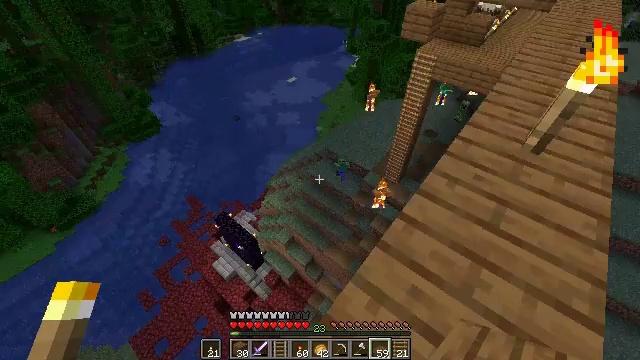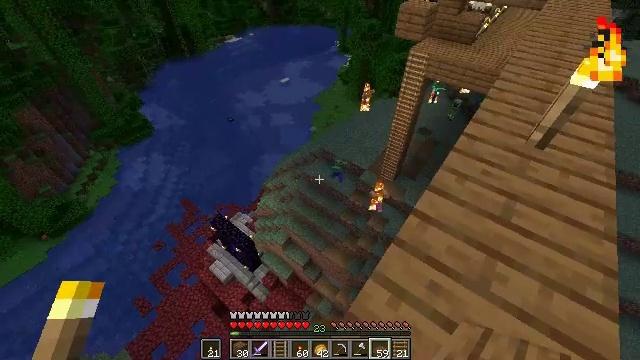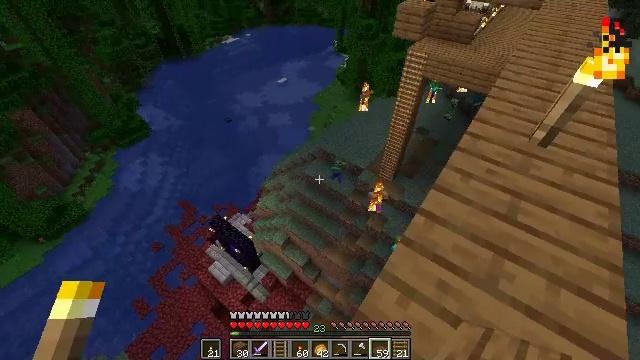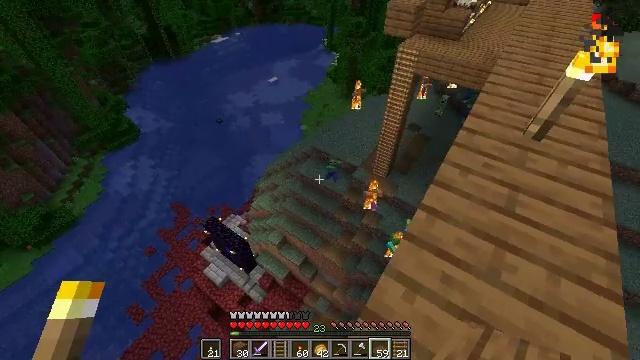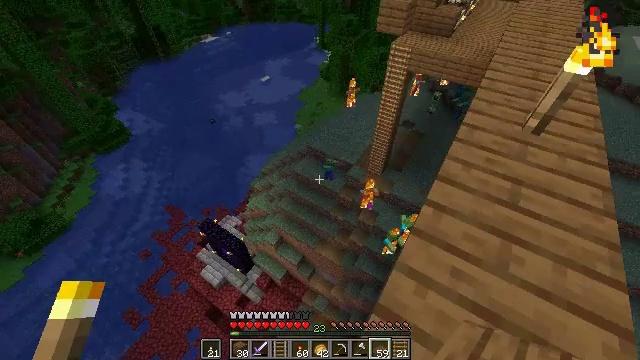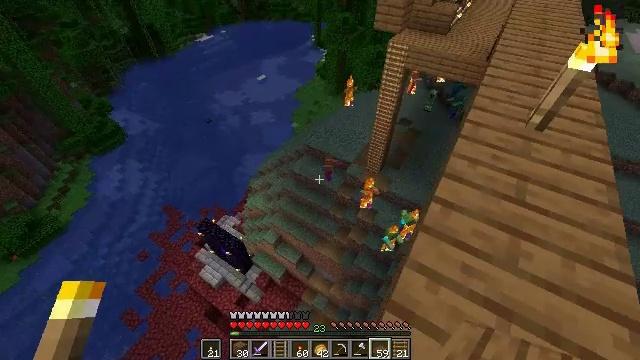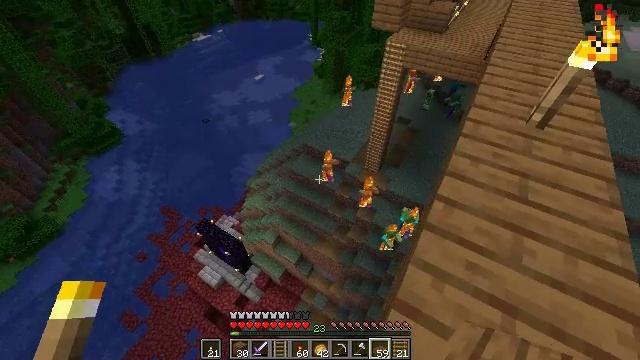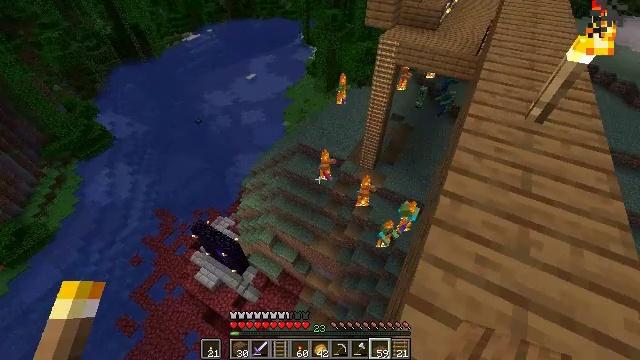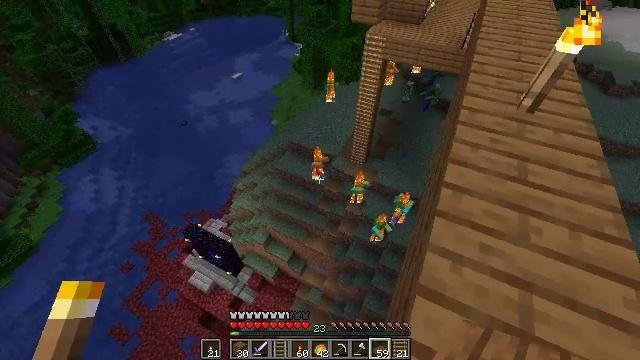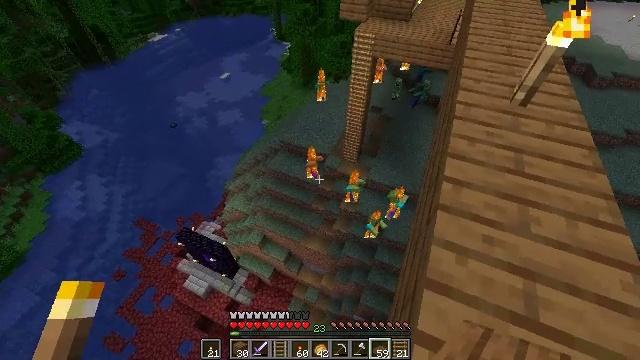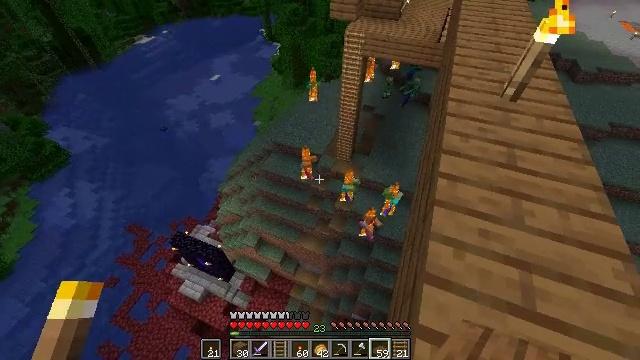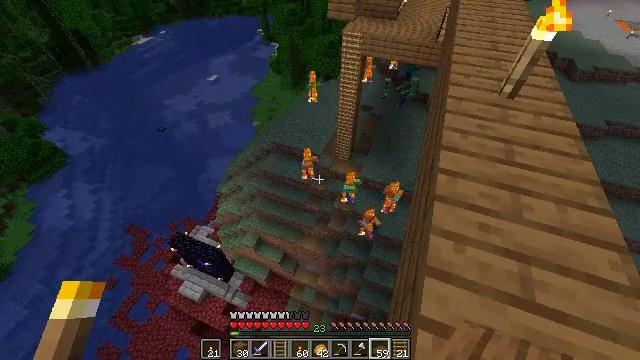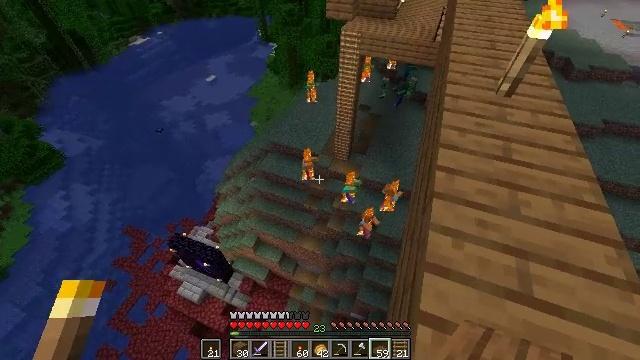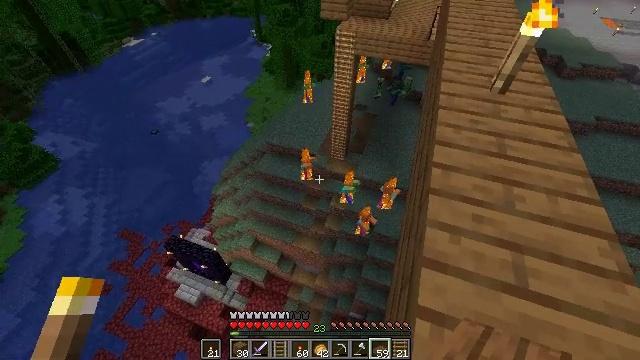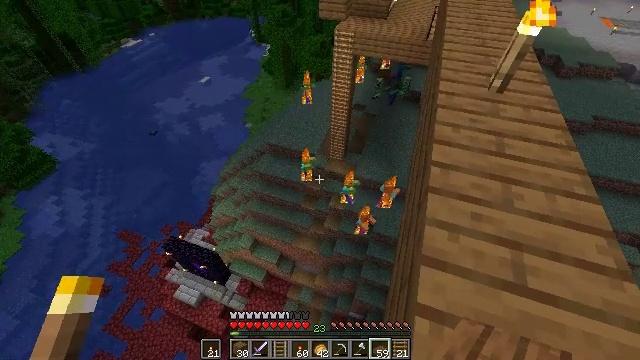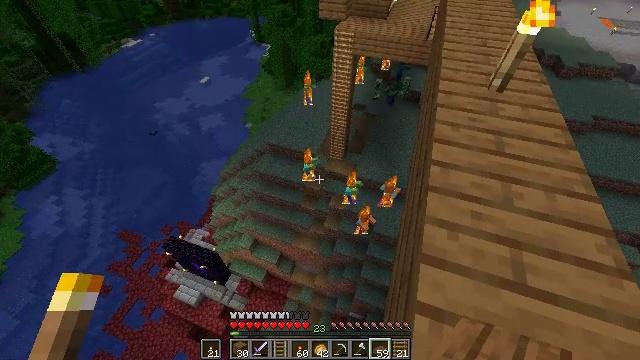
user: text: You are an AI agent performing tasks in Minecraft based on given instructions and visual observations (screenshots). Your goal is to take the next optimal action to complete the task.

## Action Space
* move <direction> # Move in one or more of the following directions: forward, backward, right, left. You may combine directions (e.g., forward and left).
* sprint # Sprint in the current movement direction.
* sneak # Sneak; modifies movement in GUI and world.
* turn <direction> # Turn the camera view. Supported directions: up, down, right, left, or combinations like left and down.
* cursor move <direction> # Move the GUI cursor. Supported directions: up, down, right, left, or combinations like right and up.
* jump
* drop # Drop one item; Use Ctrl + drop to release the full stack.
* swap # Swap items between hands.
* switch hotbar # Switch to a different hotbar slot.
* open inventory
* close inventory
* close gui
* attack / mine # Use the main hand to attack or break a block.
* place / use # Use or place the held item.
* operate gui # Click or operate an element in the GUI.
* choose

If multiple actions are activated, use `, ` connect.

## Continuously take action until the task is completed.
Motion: motion action
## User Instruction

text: Recycle the rail from an abandoned track.
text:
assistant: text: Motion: move left, sneak, turn right
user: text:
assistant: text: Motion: move left, sneak
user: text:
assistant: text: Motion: move left, sneak, turn right
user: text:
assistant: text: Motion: move left, sneak, turn right
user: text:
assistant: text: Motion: move left, sneak
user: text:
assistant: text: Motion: move left, sneak
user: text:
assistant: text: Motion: move left, sneak, turn right
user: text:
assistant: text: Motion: move left, sneak, turn right
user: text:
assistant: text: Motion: move left, sneak, turn right
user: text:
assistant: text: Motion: move left, sneak, turn right
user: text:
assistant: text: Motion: move left, sneak
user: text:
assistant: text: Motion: sneak
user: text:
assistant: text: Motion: sneak, turn right
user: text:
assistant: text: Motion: sneak
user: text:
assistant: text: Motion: sneak
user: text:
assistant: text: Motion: sneak
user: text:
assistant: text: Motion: sneak
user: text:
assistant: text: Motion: sneak
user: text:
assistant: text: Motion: sneak
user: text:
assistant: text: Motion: sneak
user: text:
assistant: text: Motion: sneak
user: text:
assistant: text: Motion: sneak
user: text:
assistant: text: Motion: sneak
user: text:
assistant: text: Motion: sneak
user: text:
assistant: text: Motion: sneak
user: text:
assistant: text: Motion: sneak
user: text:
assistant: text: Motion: move left, sneak
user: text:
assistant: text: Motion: move left, sneak
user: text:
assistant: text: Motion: move back and move left, sneak
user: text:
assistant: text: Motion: move back and move left, sneak, turn right